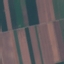
Land use / land cover: AnnualCrop